Interaction volume radius: 5 \u00c5
Interaction volume height: 30 \u00c5
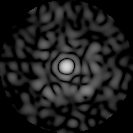
Disorder parameter: 0.8315